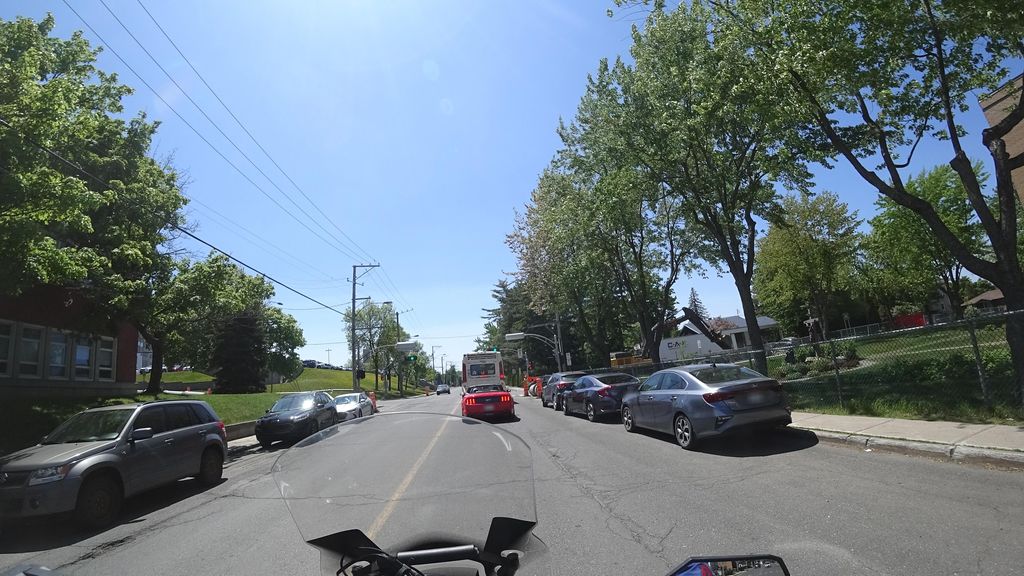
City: quebec_city